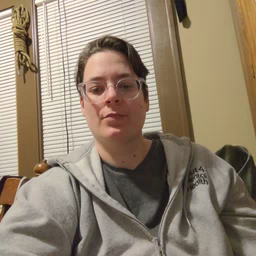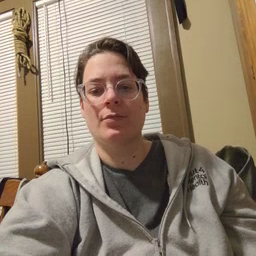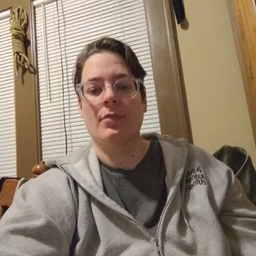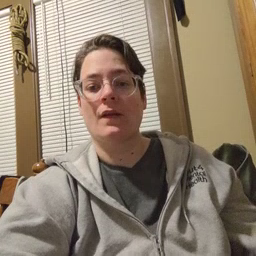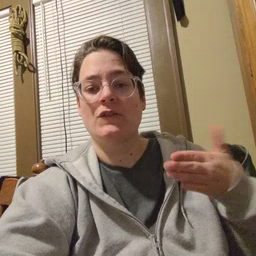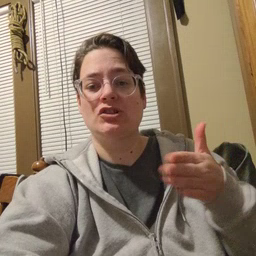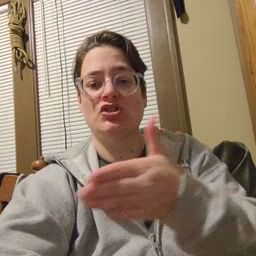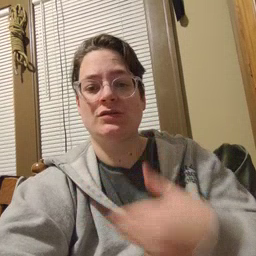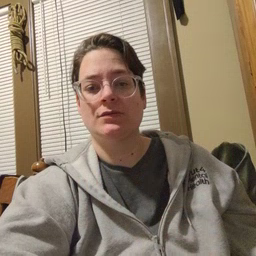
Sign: fish